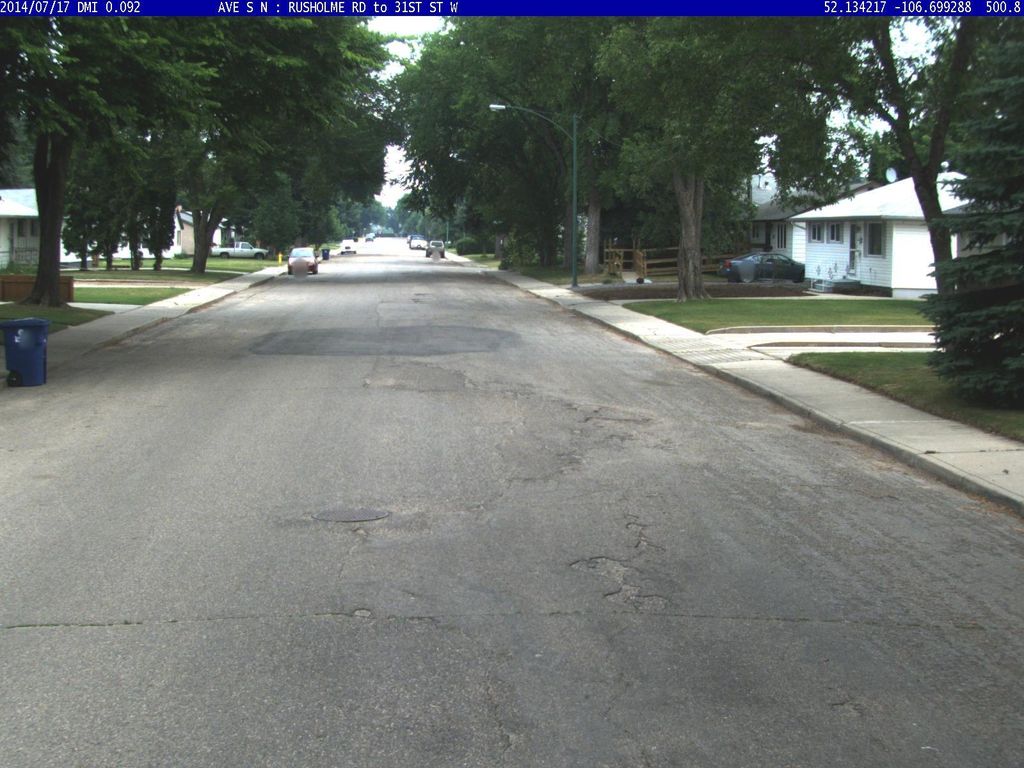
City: saskatoon